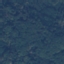
Land use / land cover: Forest